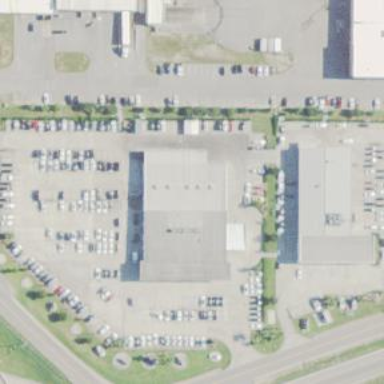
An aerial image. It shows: Building that houses car shop.